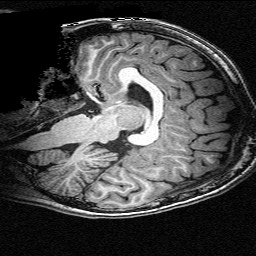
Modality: T1w
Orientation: sagittal
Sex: male